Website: ulta-beauty
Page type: billing-address
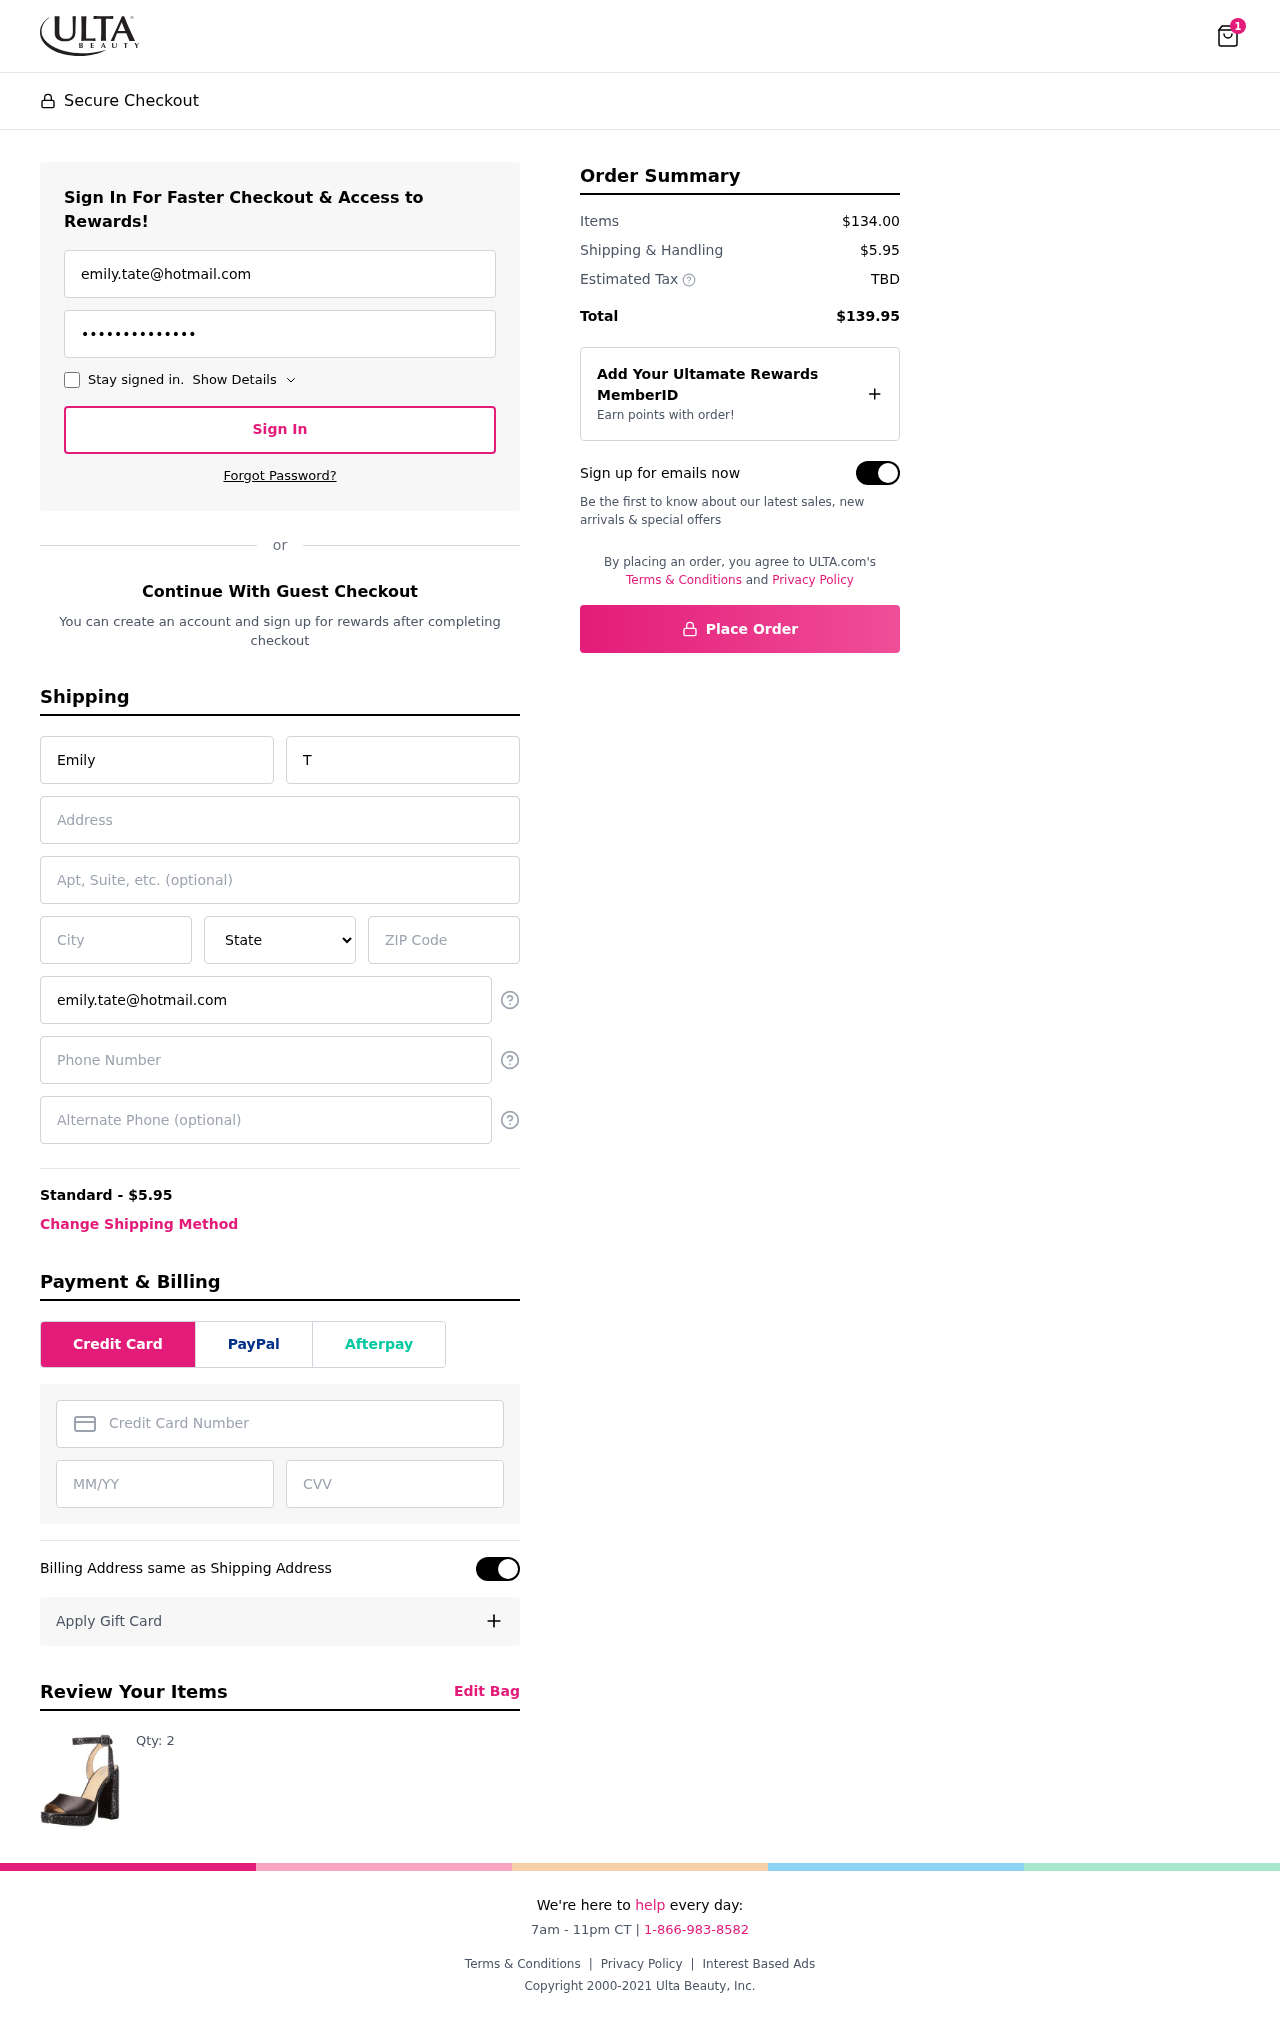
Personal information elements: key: PII_STATE
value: Hawaii
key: PII_EMAIL
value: emily.tate@hotmail.com
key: PII_FIRSTNAME
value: Emily
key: PII_LASTNAME
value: Tate
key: PII_STREET
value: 29620 Knight Green
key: PII_STREET2
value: Apt. 388
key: PII_CITY
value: Kellyland
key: PII_POSTCODE
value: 98273
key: PII_PHONE
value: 2894768005
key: PII_ALT_PHONE
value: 5106250943
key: PII_CARD_NUMBER
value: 3415 8662 0964 060
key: PII_CARD_EXPIRY
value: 06/30
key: PII_CARD_CVV
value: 8459
Product elements: key: PRODUCT1_QUANTITY
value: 2
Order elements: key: ORDER_NUM_ITEMS
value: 1
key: ORDER_SHIPPING_COST
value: $5.95
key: ORDER_SUBTOTAL
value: $134.00
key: ORDER_TOTAL
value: $139.95